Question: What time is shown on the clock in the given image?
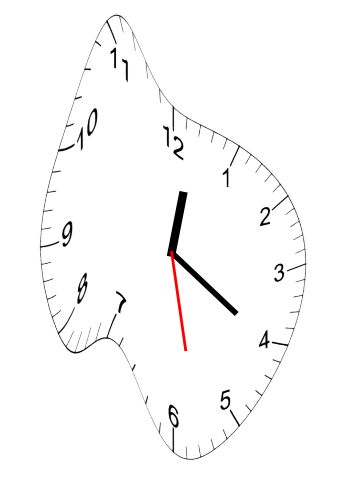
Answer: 12:20:28